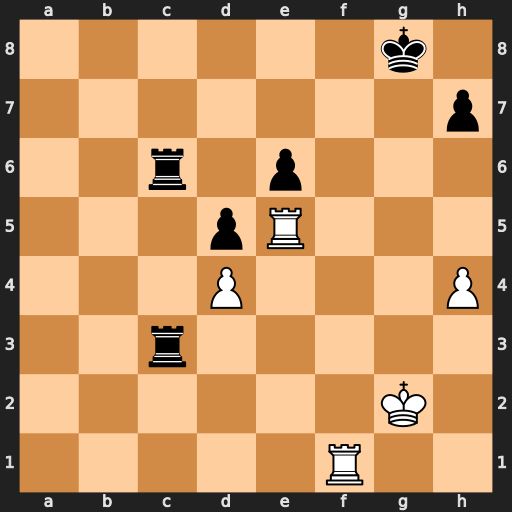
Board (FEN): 6k1/7p/2r1p3/3pR3/3P3P/2r5/6K1/5R2
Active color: w
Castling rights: -
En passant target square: -
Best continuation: Rg5+ Kh8 Rf8#